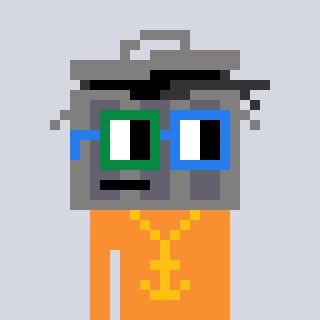
a pixel art character with square green and blue glasses, a trashcan-shaped head and a orange-colored body on a cool background